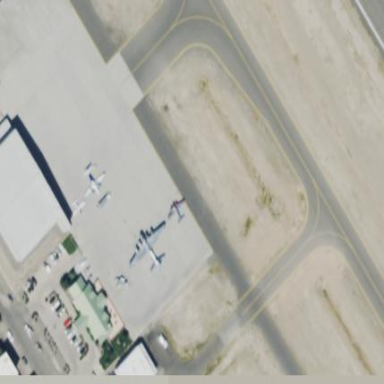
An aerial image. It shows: Apron at the airport.